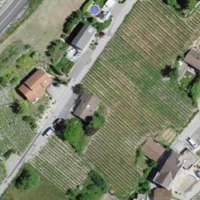
EUNIS habitat code: 55
Species observed at this site:
Prunus mahaleb
Lapsana communis
Trifolium repens
Mercurialis annua